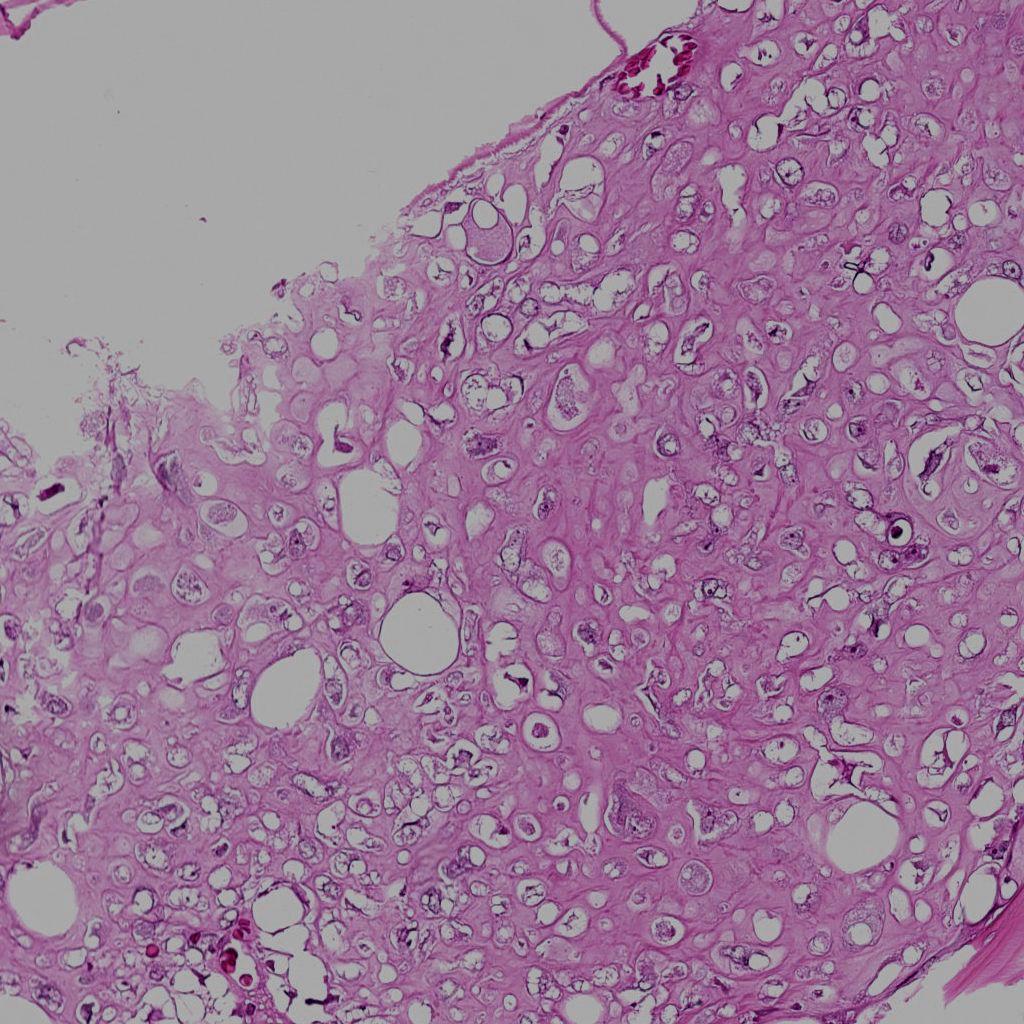
Label: Viable